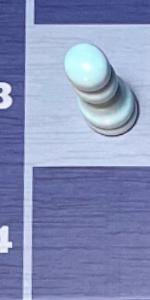
Label: Empty